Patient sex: F
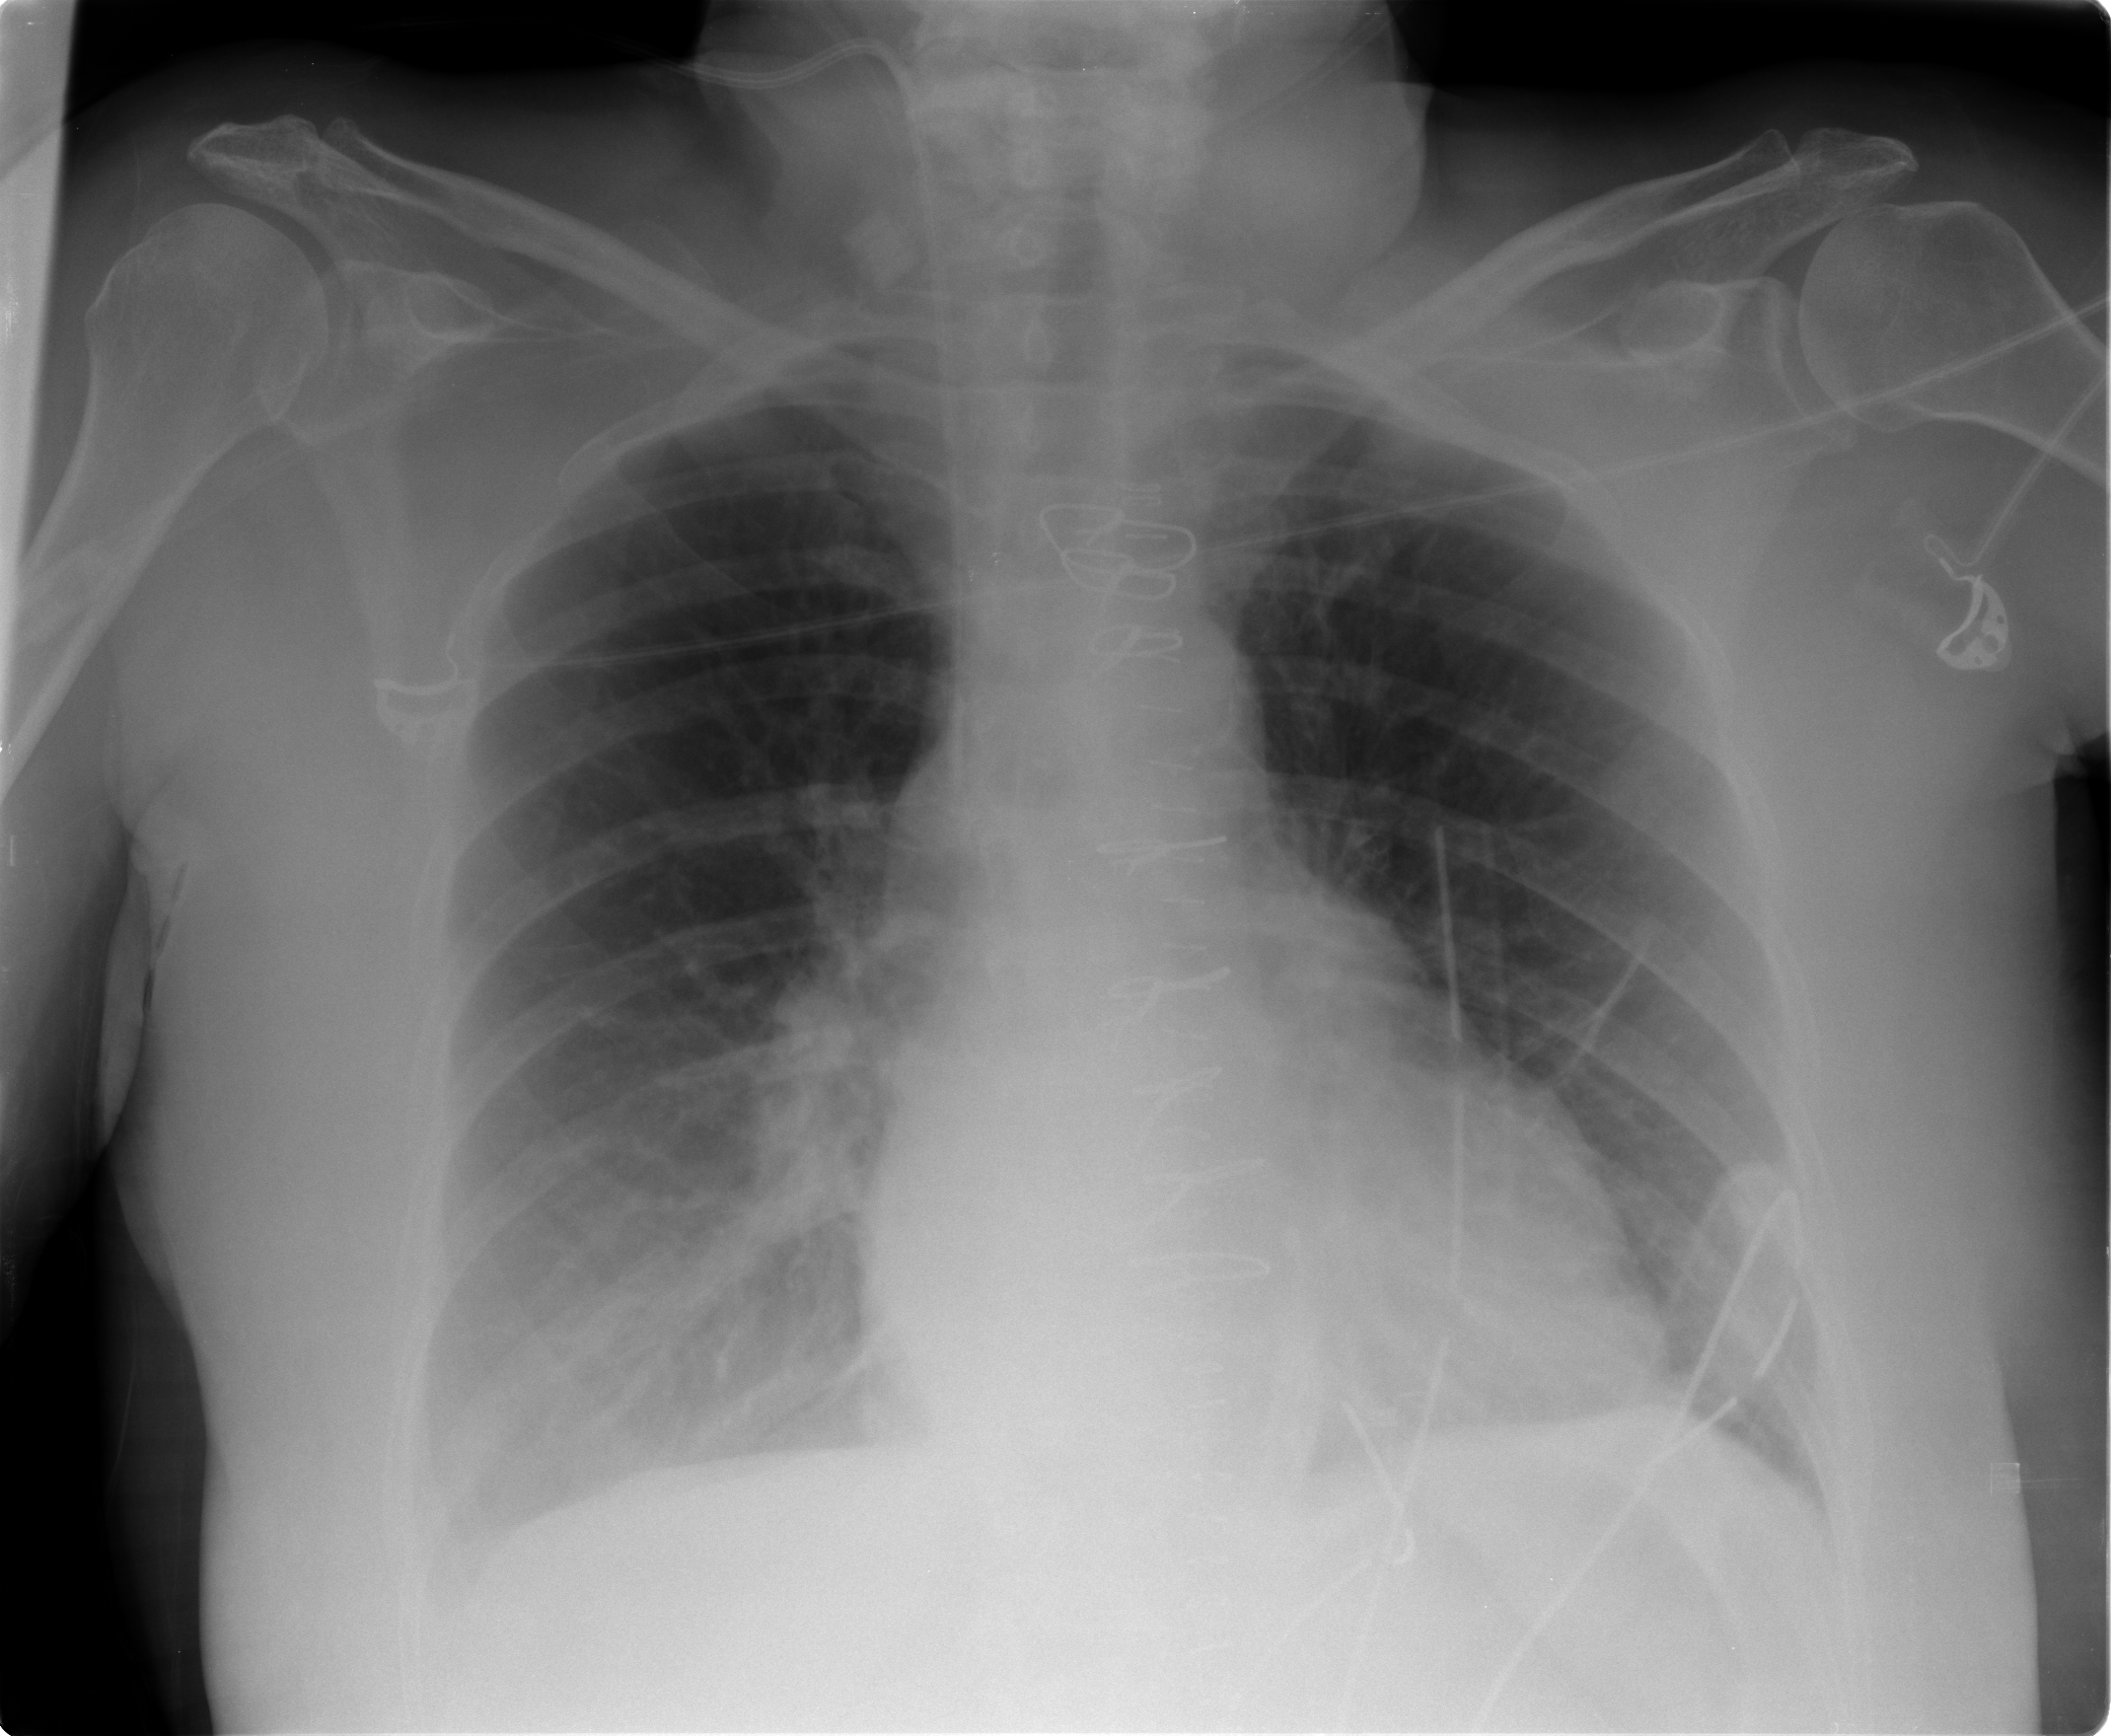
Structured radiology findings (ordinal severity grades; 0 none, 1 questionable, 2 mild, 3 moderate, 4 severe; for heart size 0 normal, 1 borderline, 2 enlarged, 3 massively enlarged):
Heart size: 1
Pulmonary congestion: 1
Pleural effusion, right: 0
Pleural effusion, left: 0
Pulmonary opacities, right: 1
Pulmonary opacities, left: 0
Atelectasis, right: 2
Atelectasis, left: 2